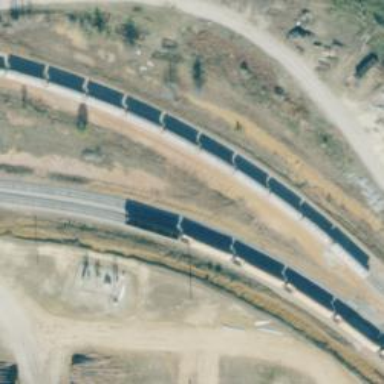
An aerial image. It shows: Railway spur service.